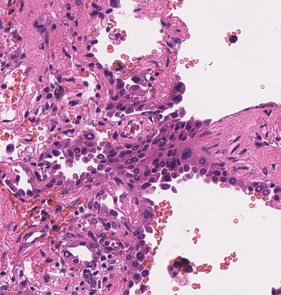
Tumor epithelial tissue: yes
Tumor-associated stroma tissue: yes
Normal tissue: no